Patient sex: M
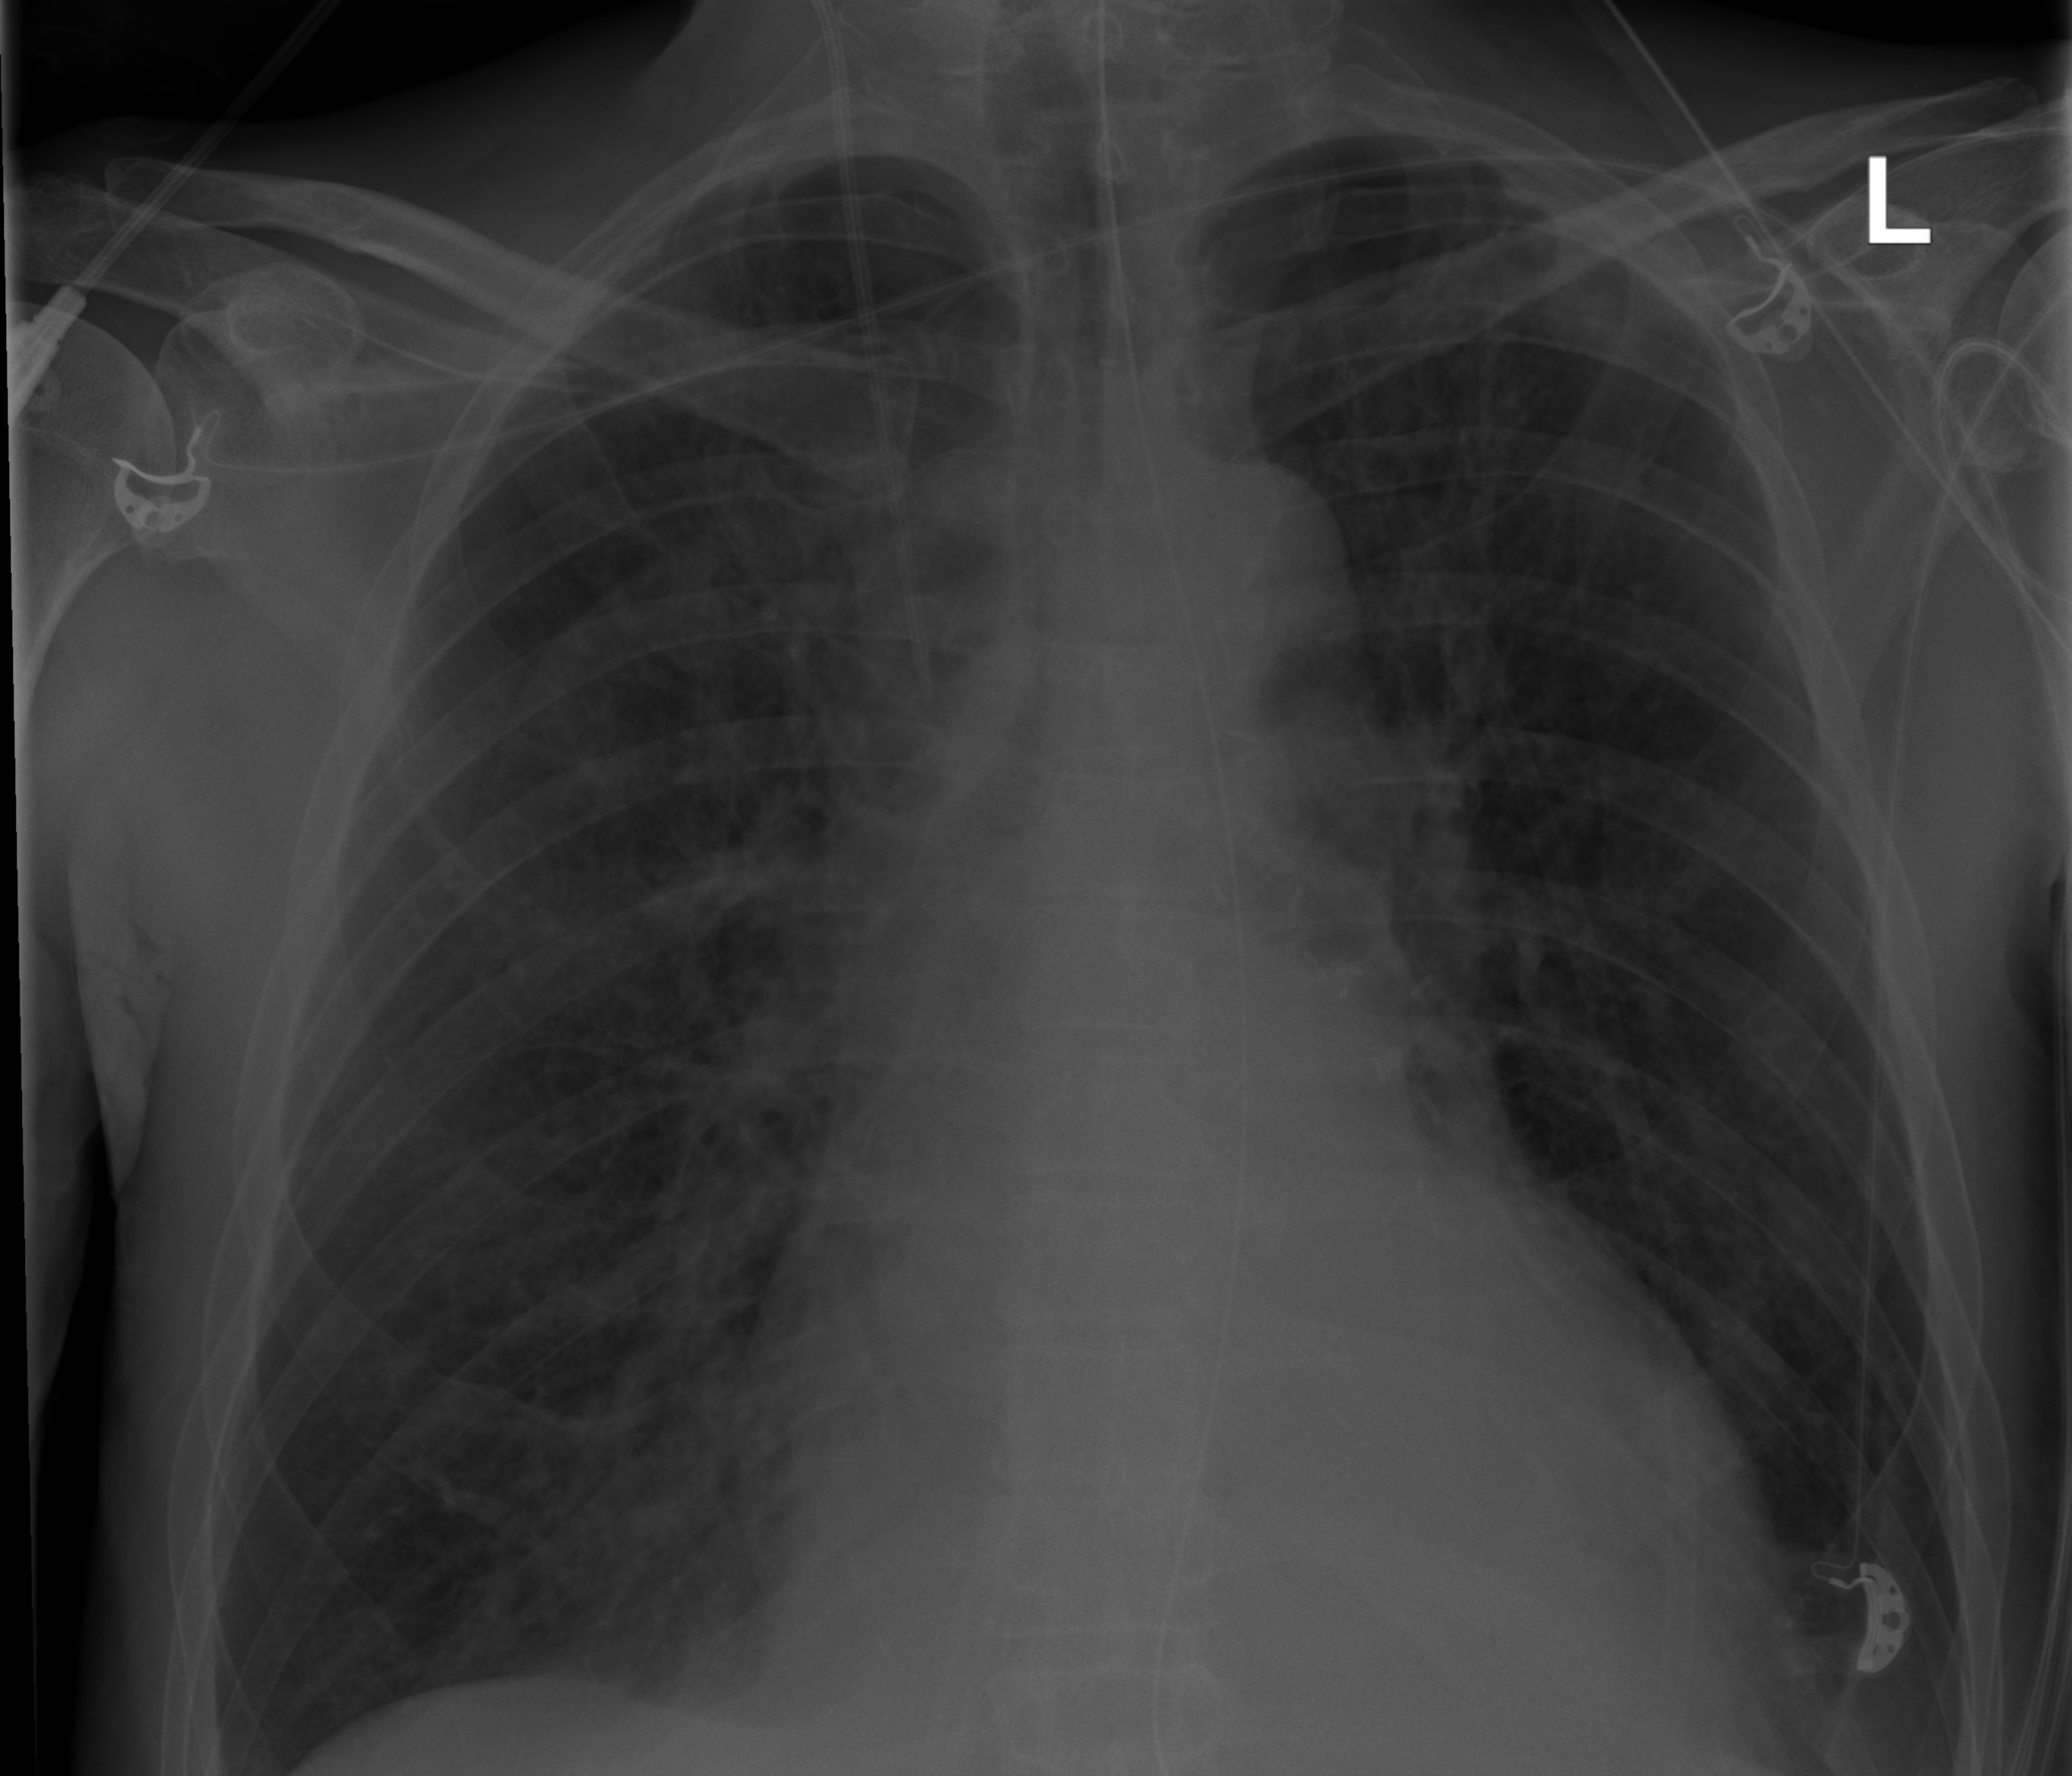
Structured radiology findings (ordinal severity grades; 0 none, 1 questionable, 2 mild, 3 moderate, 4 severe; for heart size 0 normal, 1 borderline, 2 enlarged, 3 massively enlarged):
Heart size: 1
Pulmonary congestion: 2
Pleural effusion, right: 0
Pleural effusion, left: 2
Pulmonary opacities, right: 2
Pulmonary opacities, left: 0
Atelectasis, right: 0
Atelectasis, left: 0